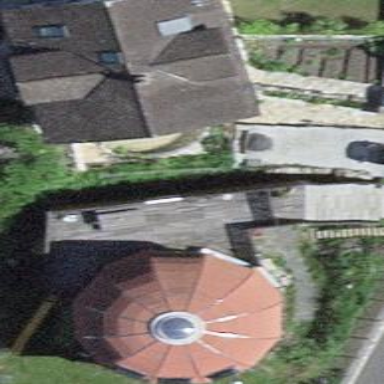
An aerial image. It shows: View of roof of building.